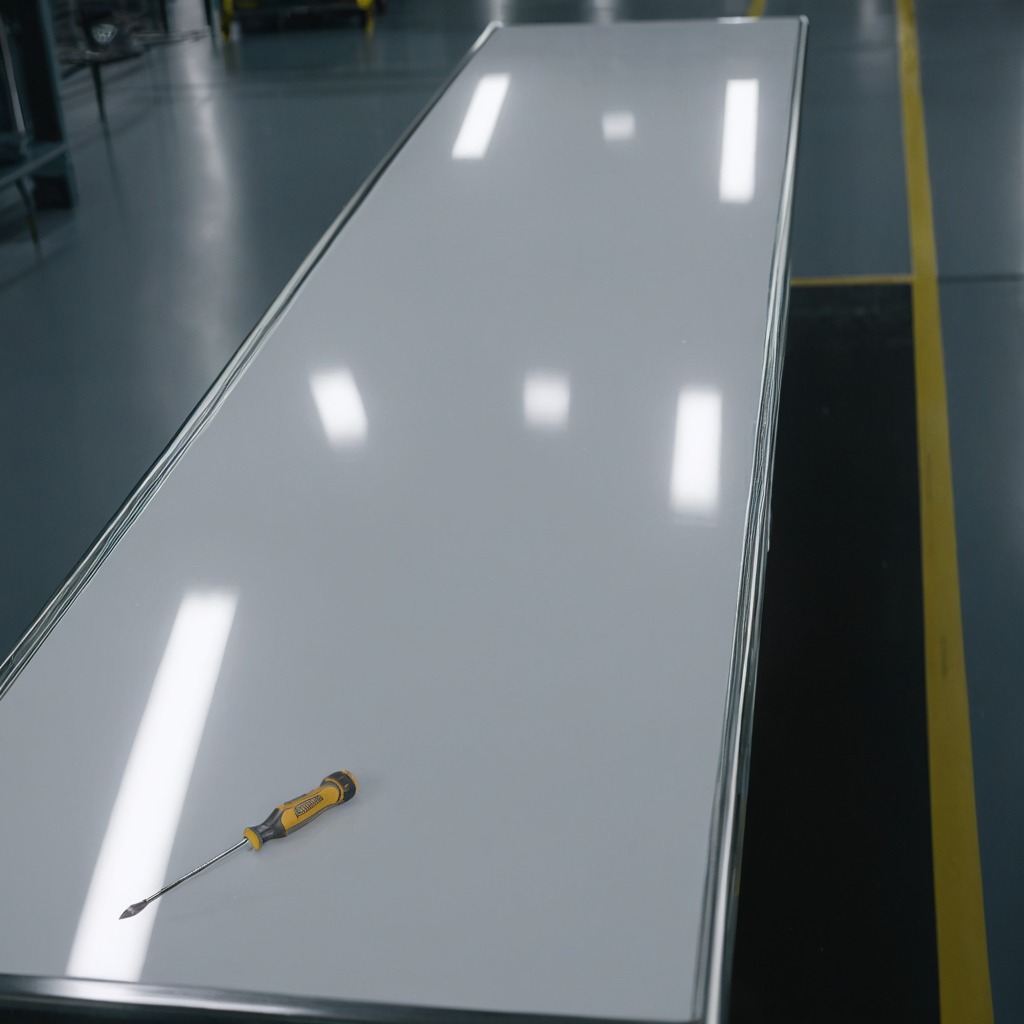
A screwdriver is lying on a high-gloss table in a ship maintenance bay industrial lighting.